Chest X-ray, PA view. Patient: 49 years old, sex F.
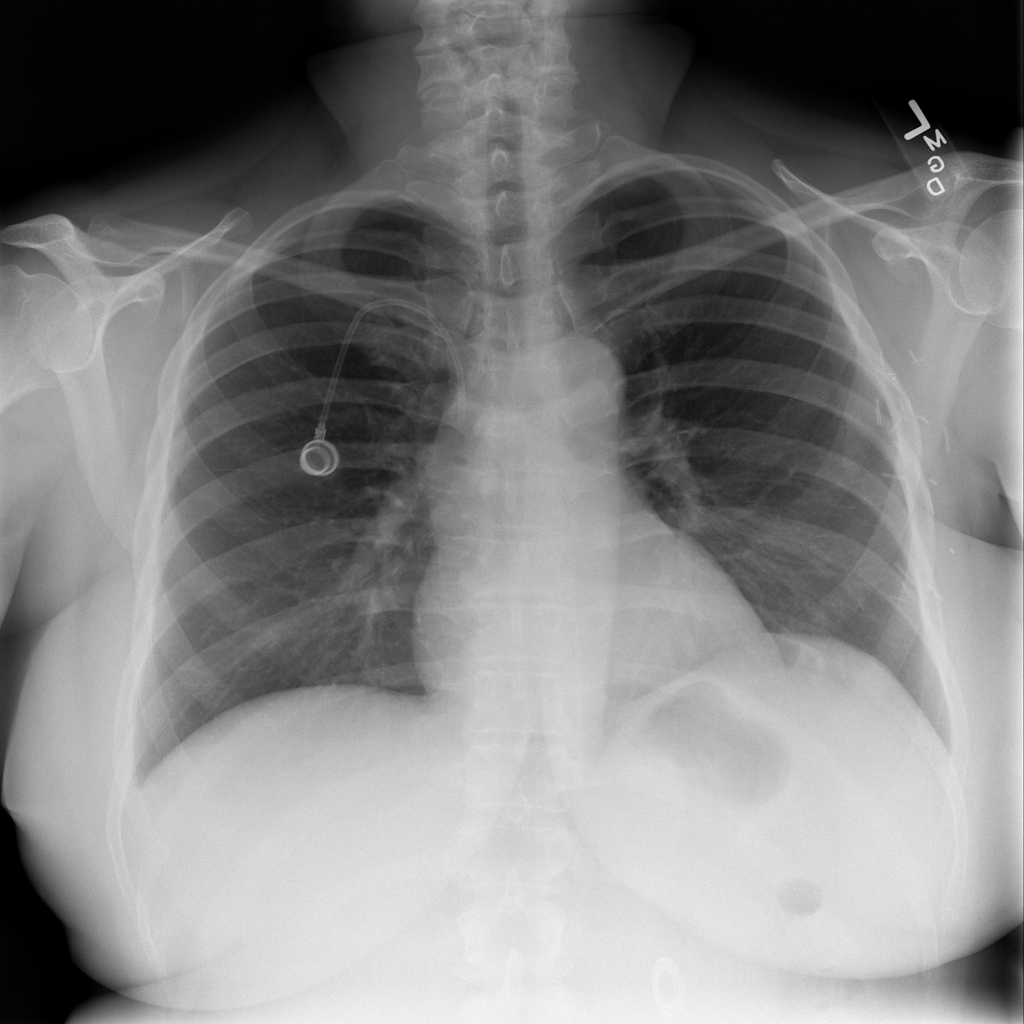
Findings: No Finding